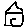
Label: house